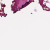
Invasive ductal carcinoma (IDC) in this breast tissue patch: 0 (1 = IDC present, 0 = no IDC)